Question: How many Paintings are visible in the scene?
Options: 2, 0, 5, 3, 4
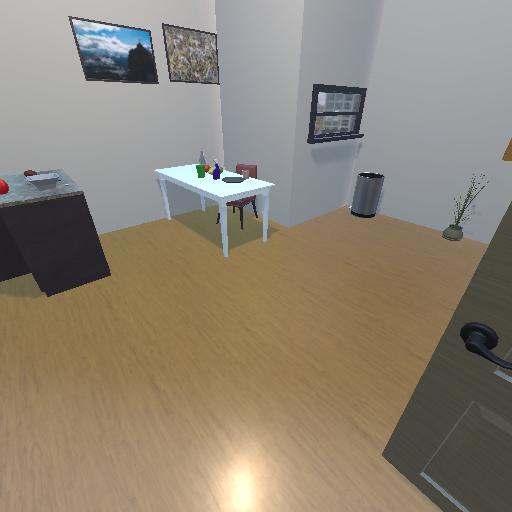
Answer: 2